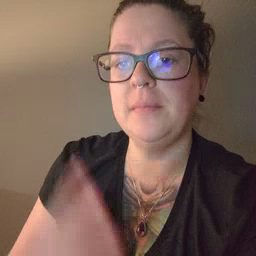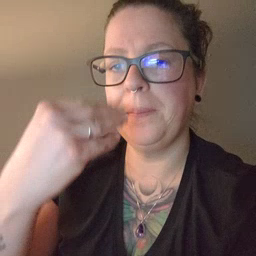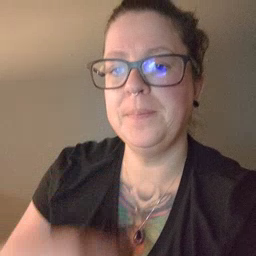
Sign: nap